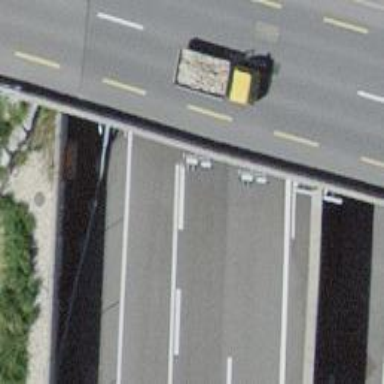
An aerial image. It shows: Tunnel on the asphalt motorway.